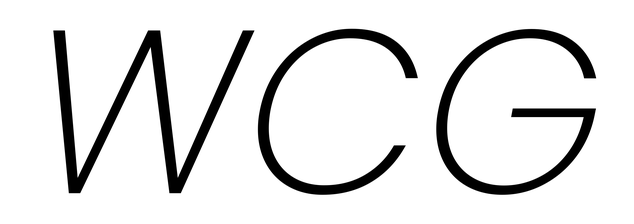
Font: Poppins-ExtraLightItalic